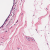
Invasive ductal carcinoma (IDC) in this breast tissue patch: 0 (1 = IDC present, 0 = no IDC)